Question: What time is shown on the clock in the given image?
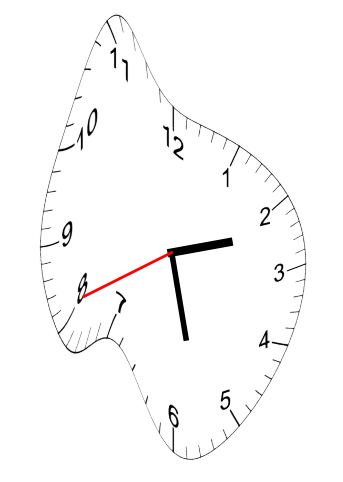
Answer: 02:27:41